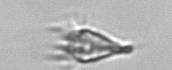
Label: Paratontonia_gracillima